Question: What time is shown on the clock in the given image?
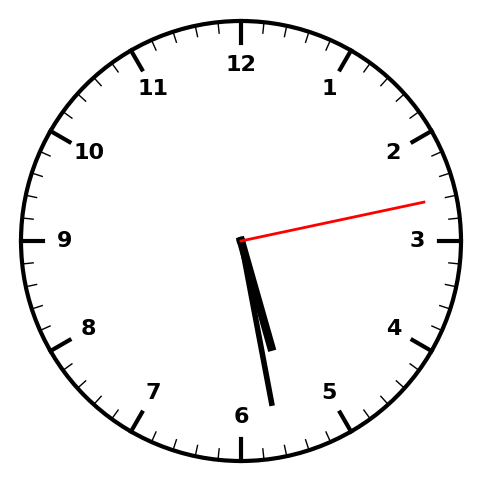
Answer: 05:28:13